Interaction volume radius: 10 \u00c5
Interaction volume height: 10 \u00c5
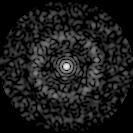
Disorder parameter: 0.8243